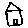
Label: house